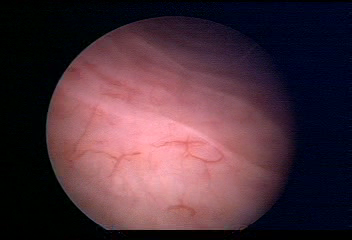
Modality: WLC
Class: Normal mucosa
Bladder cancer association: No